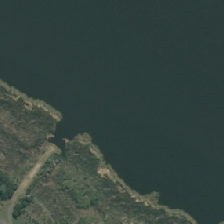
Land cover: lake_pond